Aerial crown-view tile of a tropical tree (Barro Colorado Island, Panama), acquired 20250217:
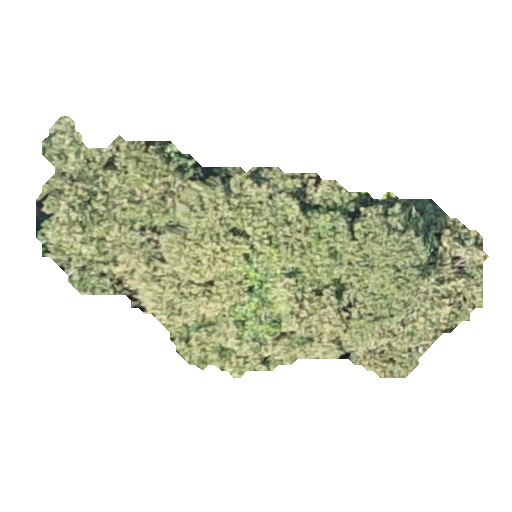
Species: Luehea seemannii
GBIF accepted scientific name: Luehea seemannii
Crown area: 108.428 m²